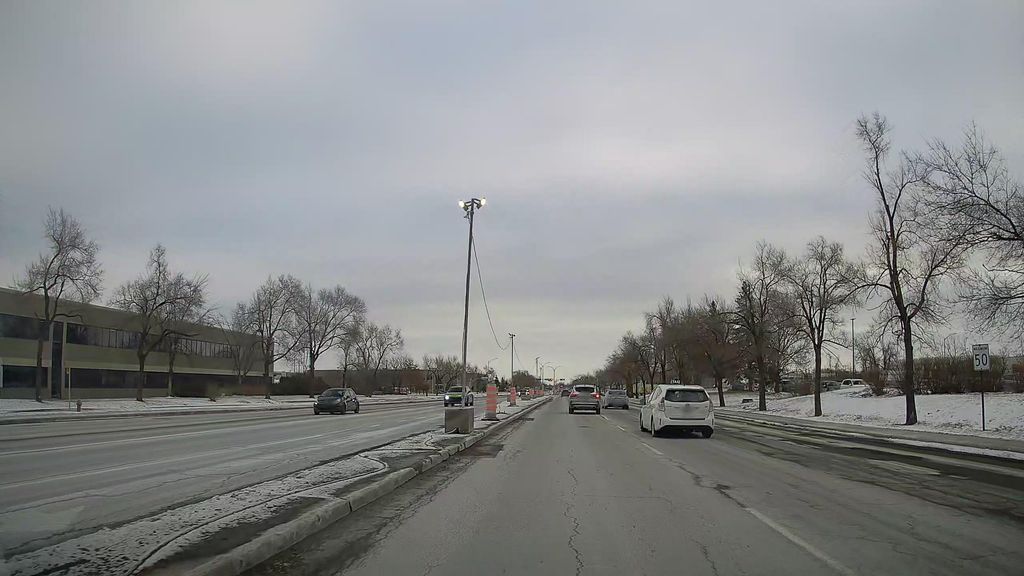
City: montreal